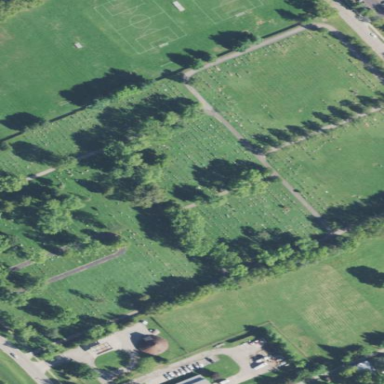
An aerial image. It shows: Cemetery.